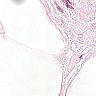
Metastatic tissue present: no